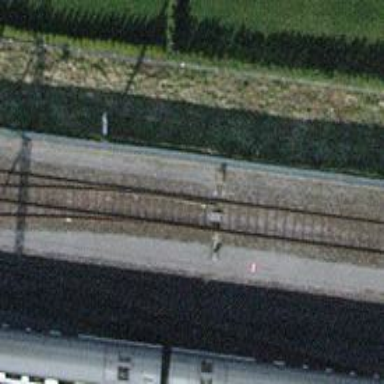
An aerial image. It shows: Rail yard with electrified rails and single track.